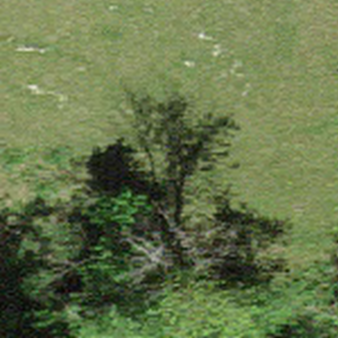
Label: other